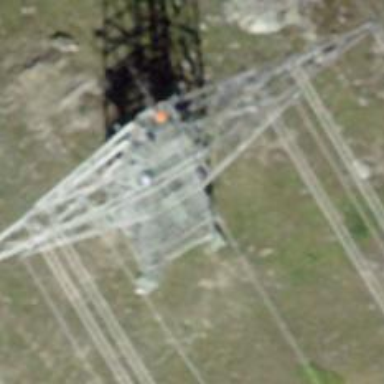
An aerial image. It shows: Towering power structure.